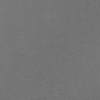
Label: dusty